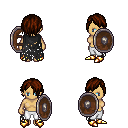
a pixel art fantasy rpg character, female body template, human, tanned skin, black tattered cape, white pants, brown bangs hairstyle, gold boots, shield, four views (front, back, left, right), 2x2 character sprite sheet, small pixel art, hard edges, no anti-aliasing